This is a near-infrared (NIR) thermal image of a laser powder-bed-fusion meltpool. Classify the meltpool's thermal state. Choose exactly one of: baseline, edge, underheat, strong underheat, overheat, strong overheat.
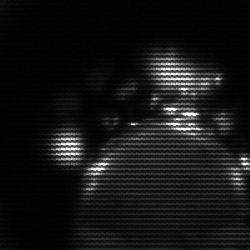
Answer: edge